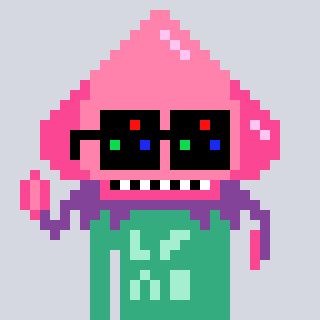
a pixel art character with square black sunglasses, a squid-shaped head and a teal-colored body on a cool background